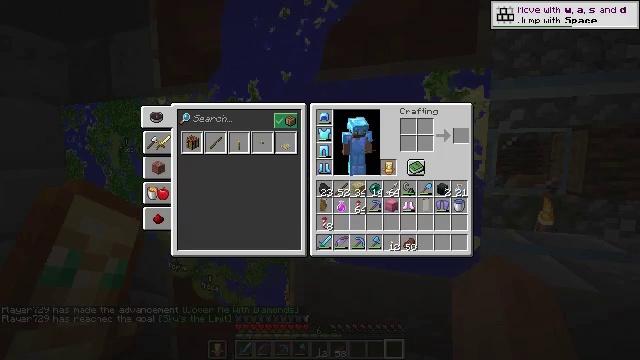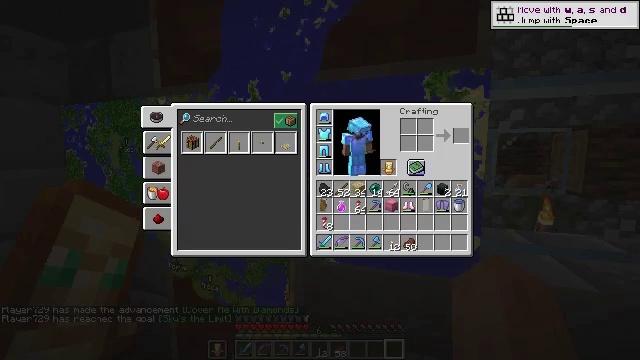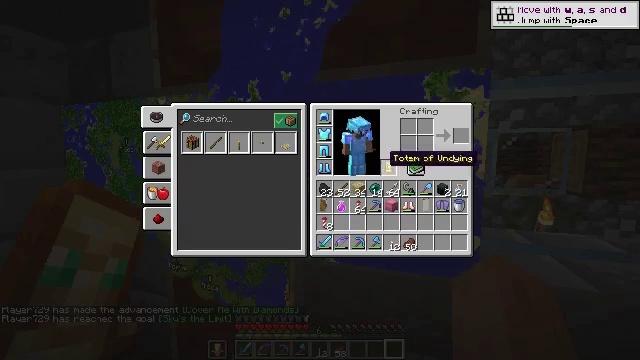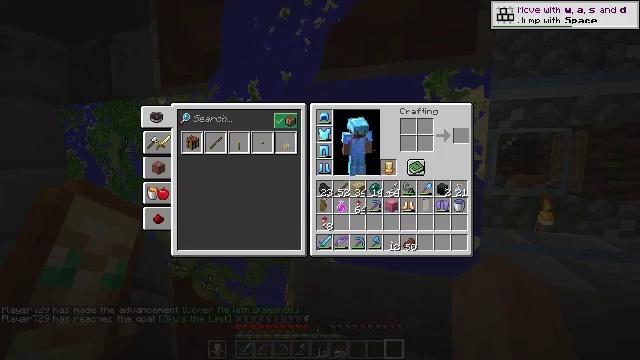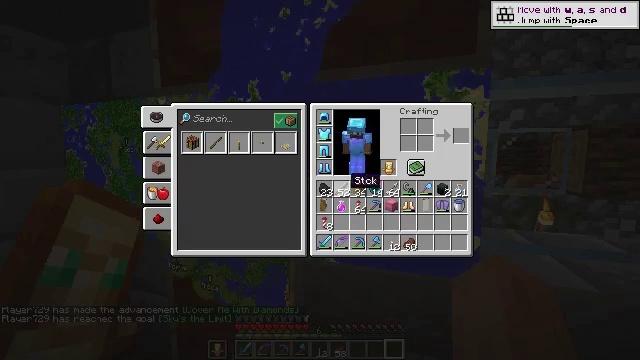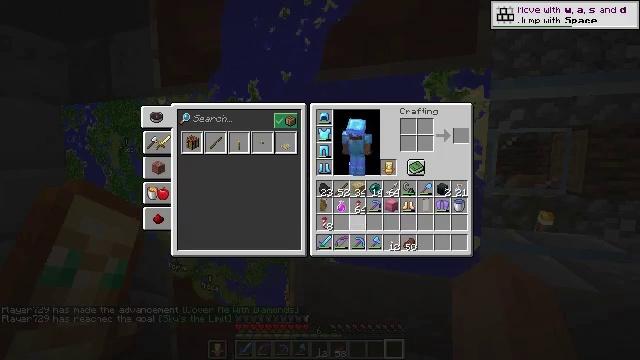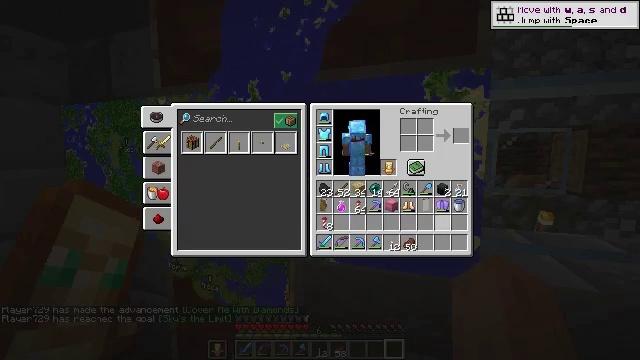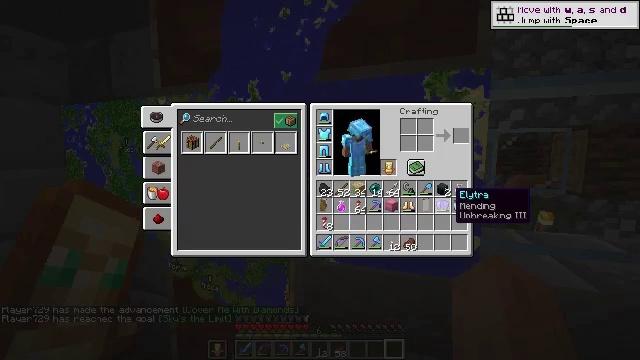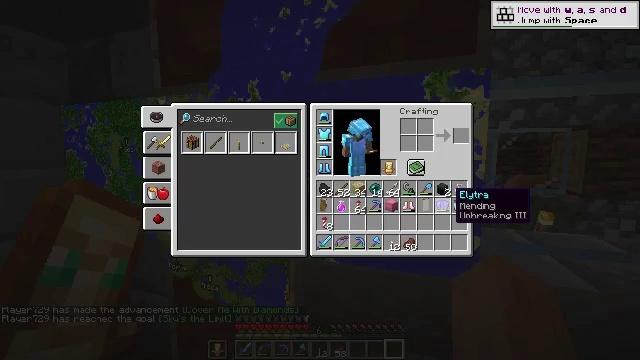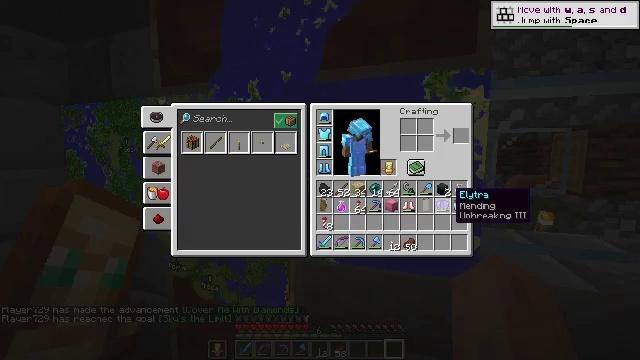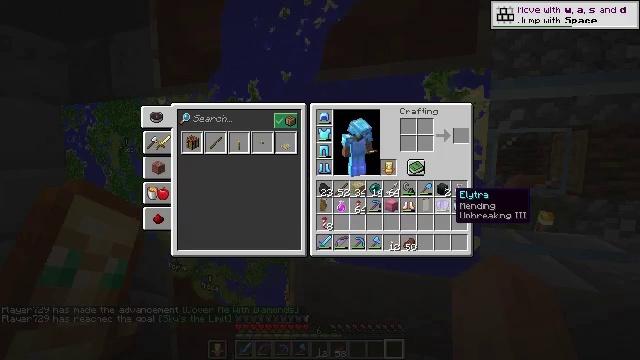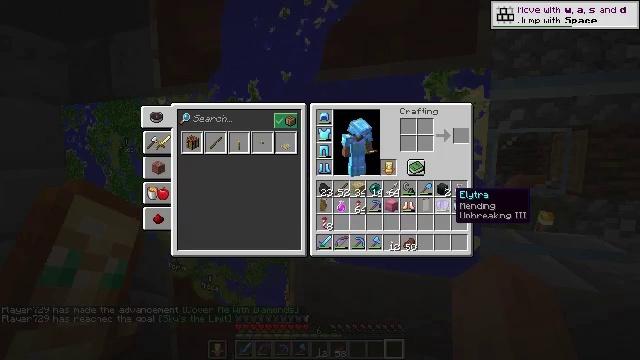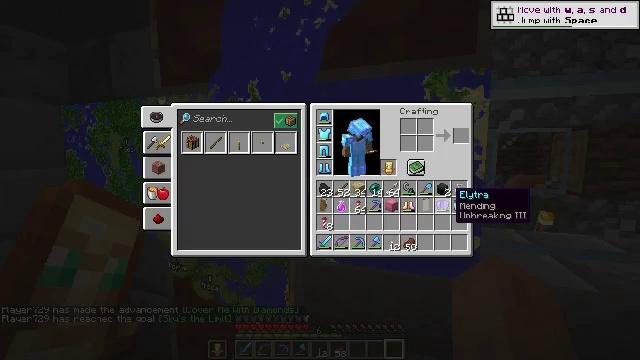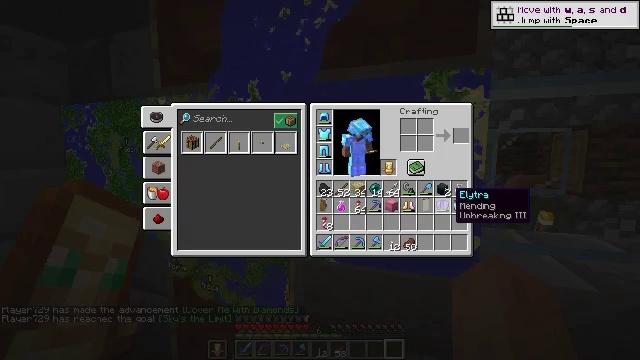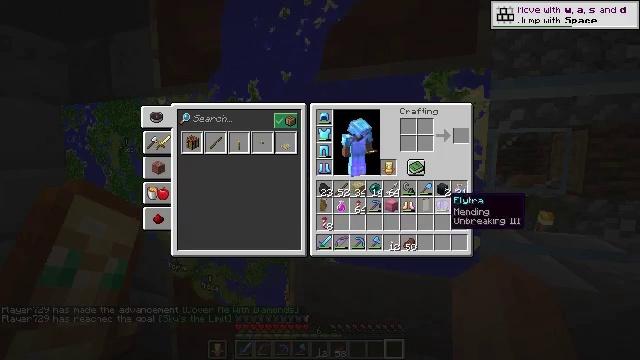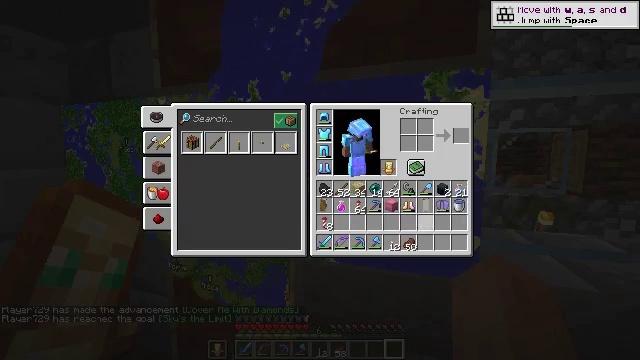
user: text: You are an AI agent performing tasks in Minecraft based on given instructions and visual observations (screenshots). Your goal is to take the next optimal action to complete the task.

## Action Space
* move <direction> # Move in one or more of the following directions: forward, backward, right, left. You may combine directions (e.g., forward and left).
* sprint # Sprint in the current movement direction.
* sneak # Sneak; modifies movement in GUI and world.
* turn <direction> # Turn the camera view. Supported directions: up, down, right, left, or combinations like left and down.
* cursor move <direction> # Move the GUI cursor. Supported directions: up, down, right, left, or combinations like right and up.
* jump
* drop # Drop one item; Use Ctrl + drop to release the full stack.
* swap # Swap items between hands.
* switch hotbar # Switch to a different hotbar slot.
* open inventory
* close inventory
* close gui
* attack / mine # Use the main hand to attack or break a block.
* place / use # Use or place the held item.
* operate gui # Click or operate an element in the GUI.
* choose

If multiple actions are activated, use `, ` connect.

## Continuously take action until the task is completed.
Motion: motion action
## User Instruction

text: craft item air
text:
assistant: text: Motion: cursor move left and up
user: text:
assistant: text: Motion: cursor move left
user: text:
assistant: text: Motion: cursor move left
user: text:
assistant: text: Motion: cursor move down
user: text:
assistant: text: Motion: cursor move right and down
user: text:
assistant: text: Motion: cursor move right and up
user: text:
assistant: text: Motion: cursor move right and up
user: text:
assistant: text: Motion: no_op
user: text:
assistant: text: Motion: no_op
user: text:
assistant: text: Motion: no_op
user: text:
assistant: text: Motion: no_op
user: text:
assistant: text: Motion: no_op
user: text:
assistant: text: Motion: no_op
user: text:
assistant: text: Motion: no_op
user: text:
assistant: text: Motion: cursor move left
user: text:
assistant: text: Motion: cursor move left and up
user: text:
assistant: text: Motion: no_op
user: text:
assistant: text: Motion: no_op
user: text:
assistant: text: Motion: no_op
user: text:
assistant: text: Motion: no_op
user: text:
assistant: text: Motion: no_op
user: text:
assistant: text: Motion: turn right and down
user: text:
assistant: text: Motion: turn right and down
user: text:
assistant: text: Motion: turn right and down
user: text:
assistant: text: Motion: turn right
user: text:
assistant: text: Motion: move forward, turn right
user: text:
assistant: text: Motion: move forward, turn right and up
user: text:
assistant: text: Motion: move forward
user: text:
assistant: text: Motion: move forward, turn left and down
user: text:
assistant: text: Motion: move forward, turn left and down